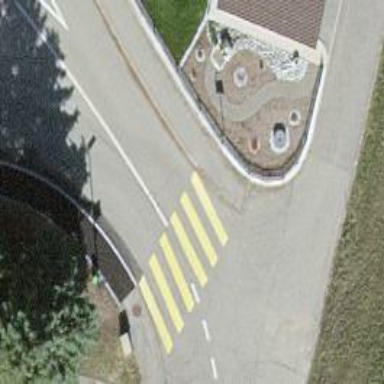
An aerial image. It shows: Uncontrolled zebra crossing on the road.